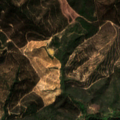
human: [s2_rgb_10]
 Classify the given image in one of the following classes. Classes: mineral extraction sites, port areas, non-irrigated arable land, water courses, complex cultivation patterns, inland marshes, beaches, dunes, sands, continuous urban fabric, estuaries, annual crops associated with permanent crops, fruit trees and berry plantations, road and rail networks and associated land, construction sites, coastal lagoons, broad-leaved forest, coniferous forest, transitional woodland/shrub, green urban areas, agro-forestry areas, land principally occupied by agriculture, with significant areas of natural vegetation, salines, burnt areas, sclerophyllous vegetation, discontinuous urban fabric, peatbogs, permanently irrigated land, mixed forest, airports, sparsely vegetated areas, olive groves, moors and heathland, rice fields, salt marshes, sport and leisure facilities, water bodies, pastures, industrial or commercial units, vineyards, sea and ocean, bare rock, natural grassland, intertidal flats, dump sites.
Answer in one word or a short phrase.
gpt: broad-leaved forest, sclerophyllous vegetation, transitional woodland/shrub